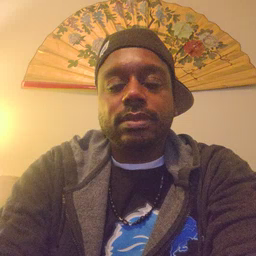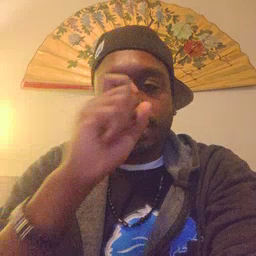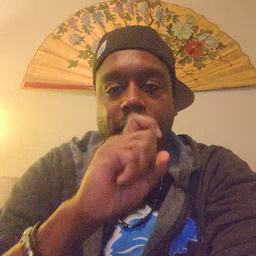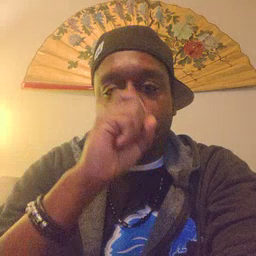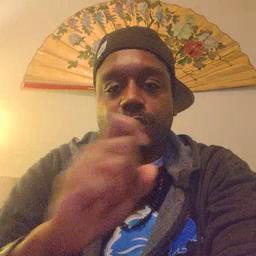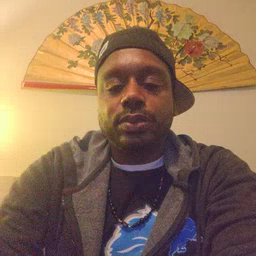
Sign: doll